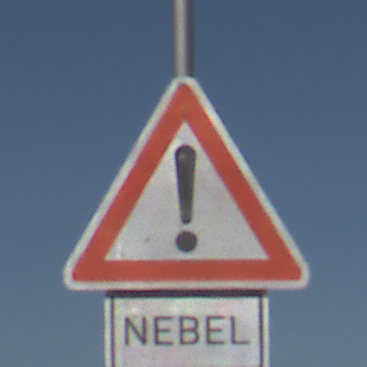
Verkehrszeichen: Gefahrenstelle
Zusatzzeichen unten: HinweiseAufGefahrenDurchVerbaleAngabe10
Umgebung: Outdoor, Nature
Tageszeit: MorningAfternoon
Wetter: Clear
Licht: Natural
Jahreszeit: NotSpecified
Kontrast: HighContrast